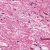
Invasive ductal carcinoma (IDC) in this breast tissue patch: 0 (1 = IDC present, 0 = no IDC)